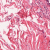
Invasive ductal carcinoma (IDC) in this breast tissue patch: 0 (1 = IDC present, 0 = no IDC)